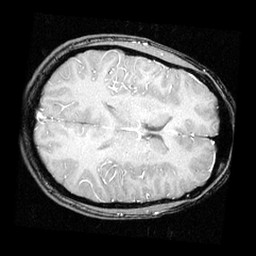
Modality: inplaneT1
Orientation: axial
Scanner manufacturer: ge
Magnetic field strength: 3 T
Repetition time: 0.2 s
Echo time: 0.0036 s